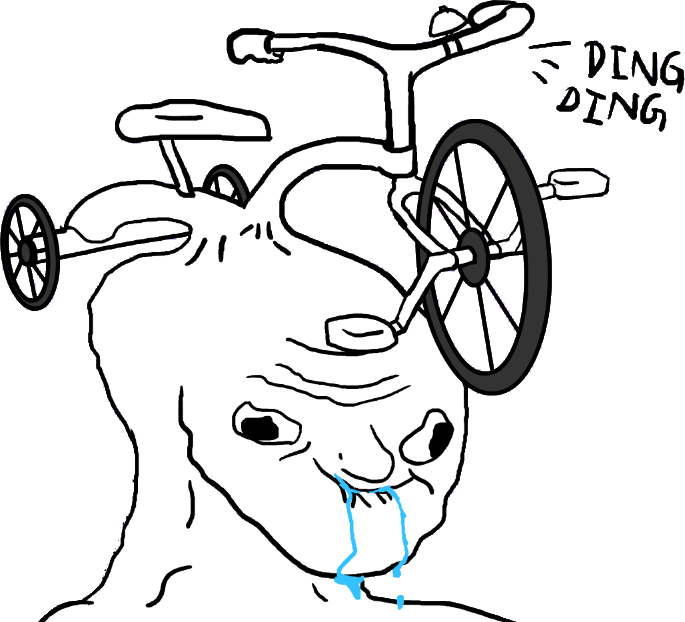
Label: 5_Brainlet